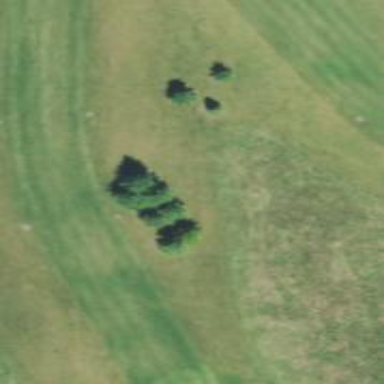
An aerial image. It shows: Scenic golf fairway.